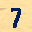
Label: 7